Question: I am limited to using jQuery 1.4.2 and jQuery ui 1.8.5 (this is not by choice, please do not ask me to upgrade to latest versions). I have created a slider that shows the current value above the slide bar, but what I need now is a way to populate a legend below the slide bar distanced the same as the slider (i.e. if the slider is 100px wide and there are five values the slider will snap every 20px. In this example, I would like the values in the legend to be placed at 20px intervals).
Here is an example of what I want:

Here is the jQuery I have (assimilated from the ui slider demo page):
'''
//select element with 5 - 20 options
var el = $('.select');
//add slider
var slider = $( '<div class="slider"></div>' ).insertAfter( el ).slider({
min: 1,
max: el.options.length,
range: 'min',
value: el.selectedIndex + 1,
slide: function( event, ui ) {
el.selectedIndex = ui.value - 1;
slider.find("a").text(el.options[el.selectedIndex].label);
},
stop: function() {
$(el).change();
}
});
slider.find("a").text(el.options[el.selectedIndex].label); //pre-populate value into slider handle.
'''
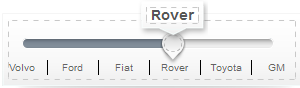
Answer: To create a legend, we need to know the width of the slider and the number of elements then divide one against the other:
'''
//store our select options in an array so we can call join(delimiter) on them
var options = [];
for each(var option in el.options)
{
options.push(option.label);
}
//how far apart each option label should appear
var width = slider.width() / (options.length - 1);
//after the slider create a containing div with p tags of a set width.
slider.after('<div class="ui-slider-legend"><p style="width:' + width + 'px;">' + options.join('</p><p style="width:' + width + 'px;">') +'</p></div>');
'''
The p tag needs to have the style 'display:inline-block' to render correctly, otherwise each label will take one line or the labels will be stacked up right next to each other.
I have created a post explaining the problem and solution: <URL> which contains a live demo of this working.